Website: lowes
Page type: customer-info-address
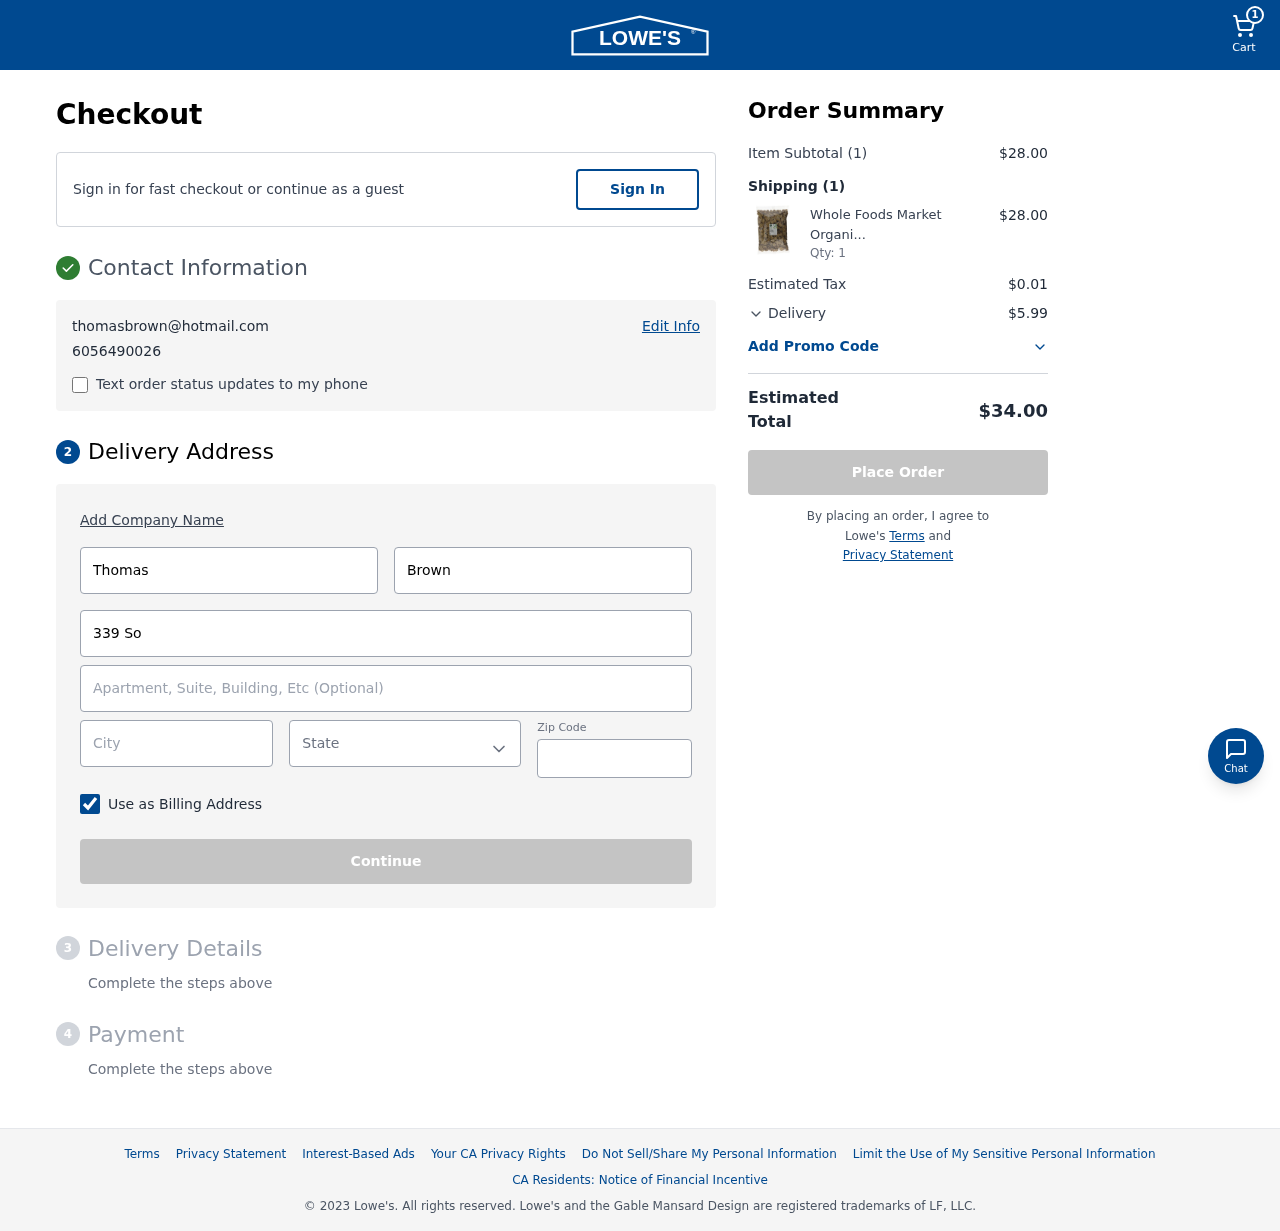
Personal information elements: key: PII_CITY
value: Lake Alicia
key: PII_EMAIL
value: thomasbrown@hotmail.com
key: PII_FIRSTNAME
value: Thomas
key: PII_LASTNAME
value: Brown
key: PII_PHONE
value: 6056490026
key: PII_POSTCODE
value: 80053
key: PII_STATE
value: Iowa
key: PII_STREET
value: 339 Sosa Oval
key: PII_STREET2
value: Apt. 673
Product elements: key: PRODUCT1_NAME
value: Whole Foods Market Organic Bran Flakes, 500 g
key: PRODUCT1_QUANTITY
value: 1
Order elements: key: ORDER_NUM_ITEMS
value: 1
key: ORDER_SUBTOTAL
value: $28.00
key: ORDER_NUM_ITEMS2
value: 1
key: ORDER_SUBTOTAL2
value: $28.00
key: ORDER_TAX
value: $0.01
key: ORDER_SHIPPING_COST
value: $5.99
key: ORDER_TOTAL
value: $34.00